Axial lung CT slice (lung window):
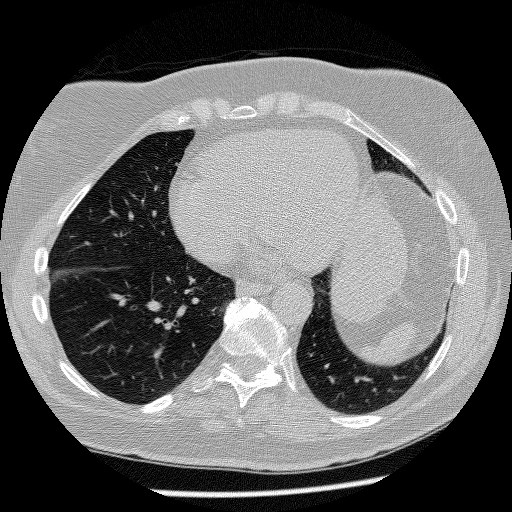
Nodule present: no